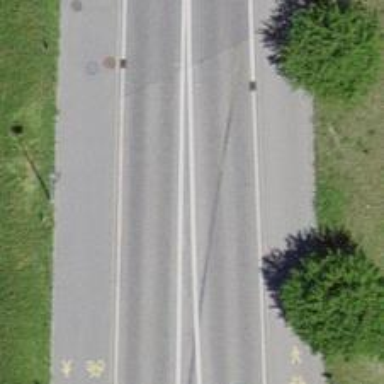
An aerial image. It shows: Primary highway with cycle track on the right.